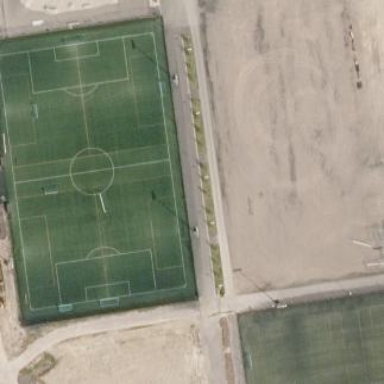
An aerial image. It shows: Multi-sport pitch with unpaved surface.